Question: Page created using ASP .NET MVC 2 takes 1.7 sec to load.
It contains 13 js files as shown below. Firebug shows that every js file load returns 304 response but since there are 13 files it may increace page load time a lot.
Chrome audit red alert recomments to combine js files.
How to combine them to single file using ASP.NET MVC 2 automatically or other way to decrease load time ?
There should be separate js files in project to allow to replace them but those should delivered
as single js file probably.
jqgrid, jquery, jquery-ui, tinymce and some jquery plugin js files are used as shown below.
Visual Web Developer Express 2010 is used. Application is running under Mono 2.10/Apache and under Windows/IIS
site.master contains:
'''
<%@ Master Language="C#" Inherits="System.Web.Mvc.ViewMasterPage" %>
<!DOCTYPE html>
<html>
<head runat="server">
<meta charset="utf-8" />
<meta http-equiv="X-UA-Compatible" content="IE=edge" />
<meta name="viewport" content="width=device-width, initial-scale=1, minimum-scale=0.1" />
<link rel="stylesheet" href="../../themes/redmond/jquery-ui-1.8.12.custom.css" type="text/css" />
<link href="../../Scripts/jqgrid/css/ui.jqgrid.css" rel="stylesheet" />
<link href="../../Content/Css/Site.css" rel="stylesheet" />
<asp:ContentPlaceHolder ID="HeadContent" runat="server" />
<title>
<asp:ContentPlaceHolder ID="TitleContent" runat="server" />
</title>
<script type="text/javascript">
"use strict";
var BASE_URL = '<%= ResolveUrl("~/") %>';
</script>
<script src="<%= Url.Content("~/Scripts/jquery/jquery-1.7.1.js")%>" type="text/javascript"></script>
<script src="<%= Url.Content("~/Scripts/jquery-ui-git.js")%>" type="text/javascript"></script>
<script src="<%= Url.Content("~/Scripts/i18n/jquery.ui.datepicker-et.js")%>" type="text/javascript"></script>
<script src="<%= Url.Content("~/Scripts/jquery.contextmenu-fixed2.js")%>" type="text/javascript"></script>
<% if (CurUser.GetLanguage() == "EST")
{ %>
<script src="<%= Url.Content("~/Scripts/jqgrid/js/i18n/grid.locale-et.js")%>" type="text/javascript"></script>
<% }
else
{ %>
<script src="<%= Url.Content("~/Scripts/jqgrid/js/i18n/grid.locale-en.js")%>" type="text/javascript"></script>
<% } %>
<script type="text/javascript">
$.jgrid.no_legacy_api = true;
$.jgrid.useJSON = true;
</script>
<script type="text/javascript" src="<%= Url.Content("~/Scripts/jqgrid/jquery.jqGrid.src-multiselect1-deleteandsortpatches.js")%>"></script>
<script type="text/javascript" src="<%= Url.Content("~/Scripts/jqgrid/jQuery.jqGrid.dynamicLink.js")%>"></script>
<script src="<%= Url.Content("~/Scripts/json2.js")%>" type="text/javascript"></script>
<script src="<%= Url.Content("~/Scripts/jquery.form.js")%>" type="text/javascript"></script>
<script src="<%= Url.Content("~/Scripts/TinyMCE/tiny_mce_src.js")%>" type="text/javascript"></script>
<script src="<%= Url.Content("~/Scripts/TinyMCE/jquery.tinymce.js")%>" type="text/javascript"></script>
<script src="<%= Url.Content("~/Scripts/myscripts.js")%>" type="text/javascript"></script>
<script type="text/javascript">
var
$grid;
$(function() {
"use strict";
<% if (TempData["Message"]!=null) {
setTimeout( function() {
showMessage ( '<%= TempData["Message"] as string %>');
...
'''
I tried Oleg suggestion in answer but got error jQuery is not defined as shown in image below. How to fix this ?
IE console does not show any error.

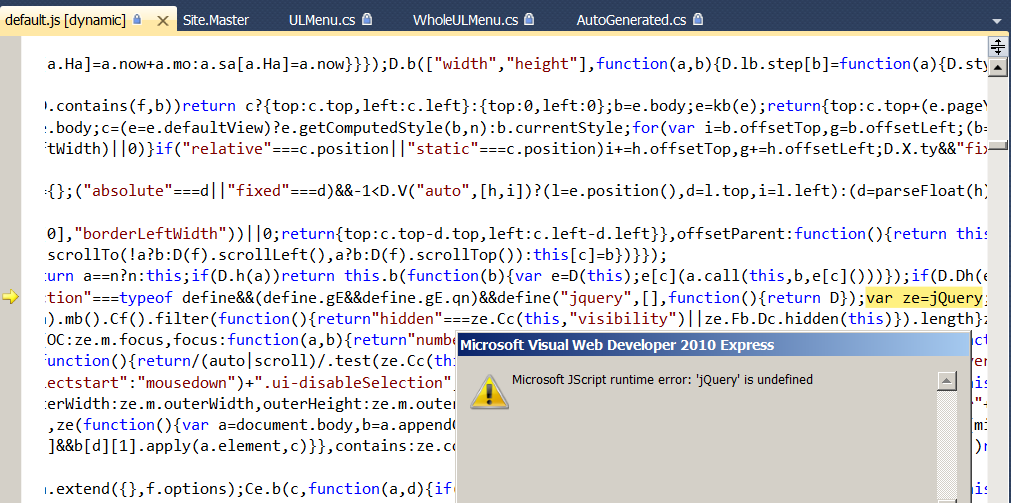
Answer: I want suggest you to make one experiment using <URL>.
First of all you can try to all the JavaScript and all inline JavaScript code which you use on the page. You should hold the order of files of cause. It seems to me you will have two version of the results: one with 'CurUser.GetLanguage() === "EST"' and another with 'CurUser.GetLanguage() !== "EST"'.
After you will have one JavaScript file you can use the Closure Compiler with a 'compilation_level' of 'ADVANCED_OPTIMIZATIONS' (see <URL> which can . As the result you will get of jQuery, jQuery UI and other libraries which you really use on the page. The resulting JavaScript code will be other as on another pages, but it could be very small and could be better optimized as any separate files.